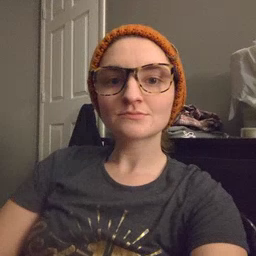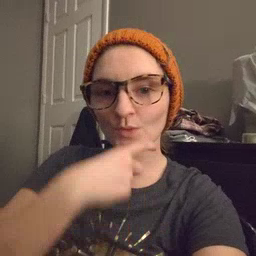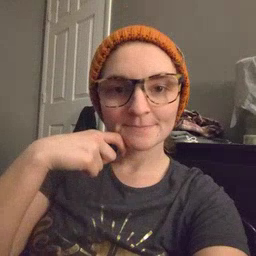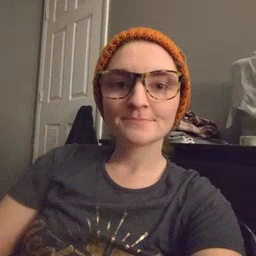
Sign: dry